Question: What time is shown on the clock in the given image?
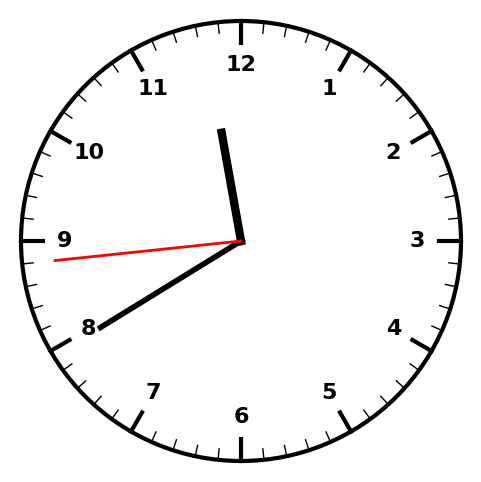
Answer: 11:39:44